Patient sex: M
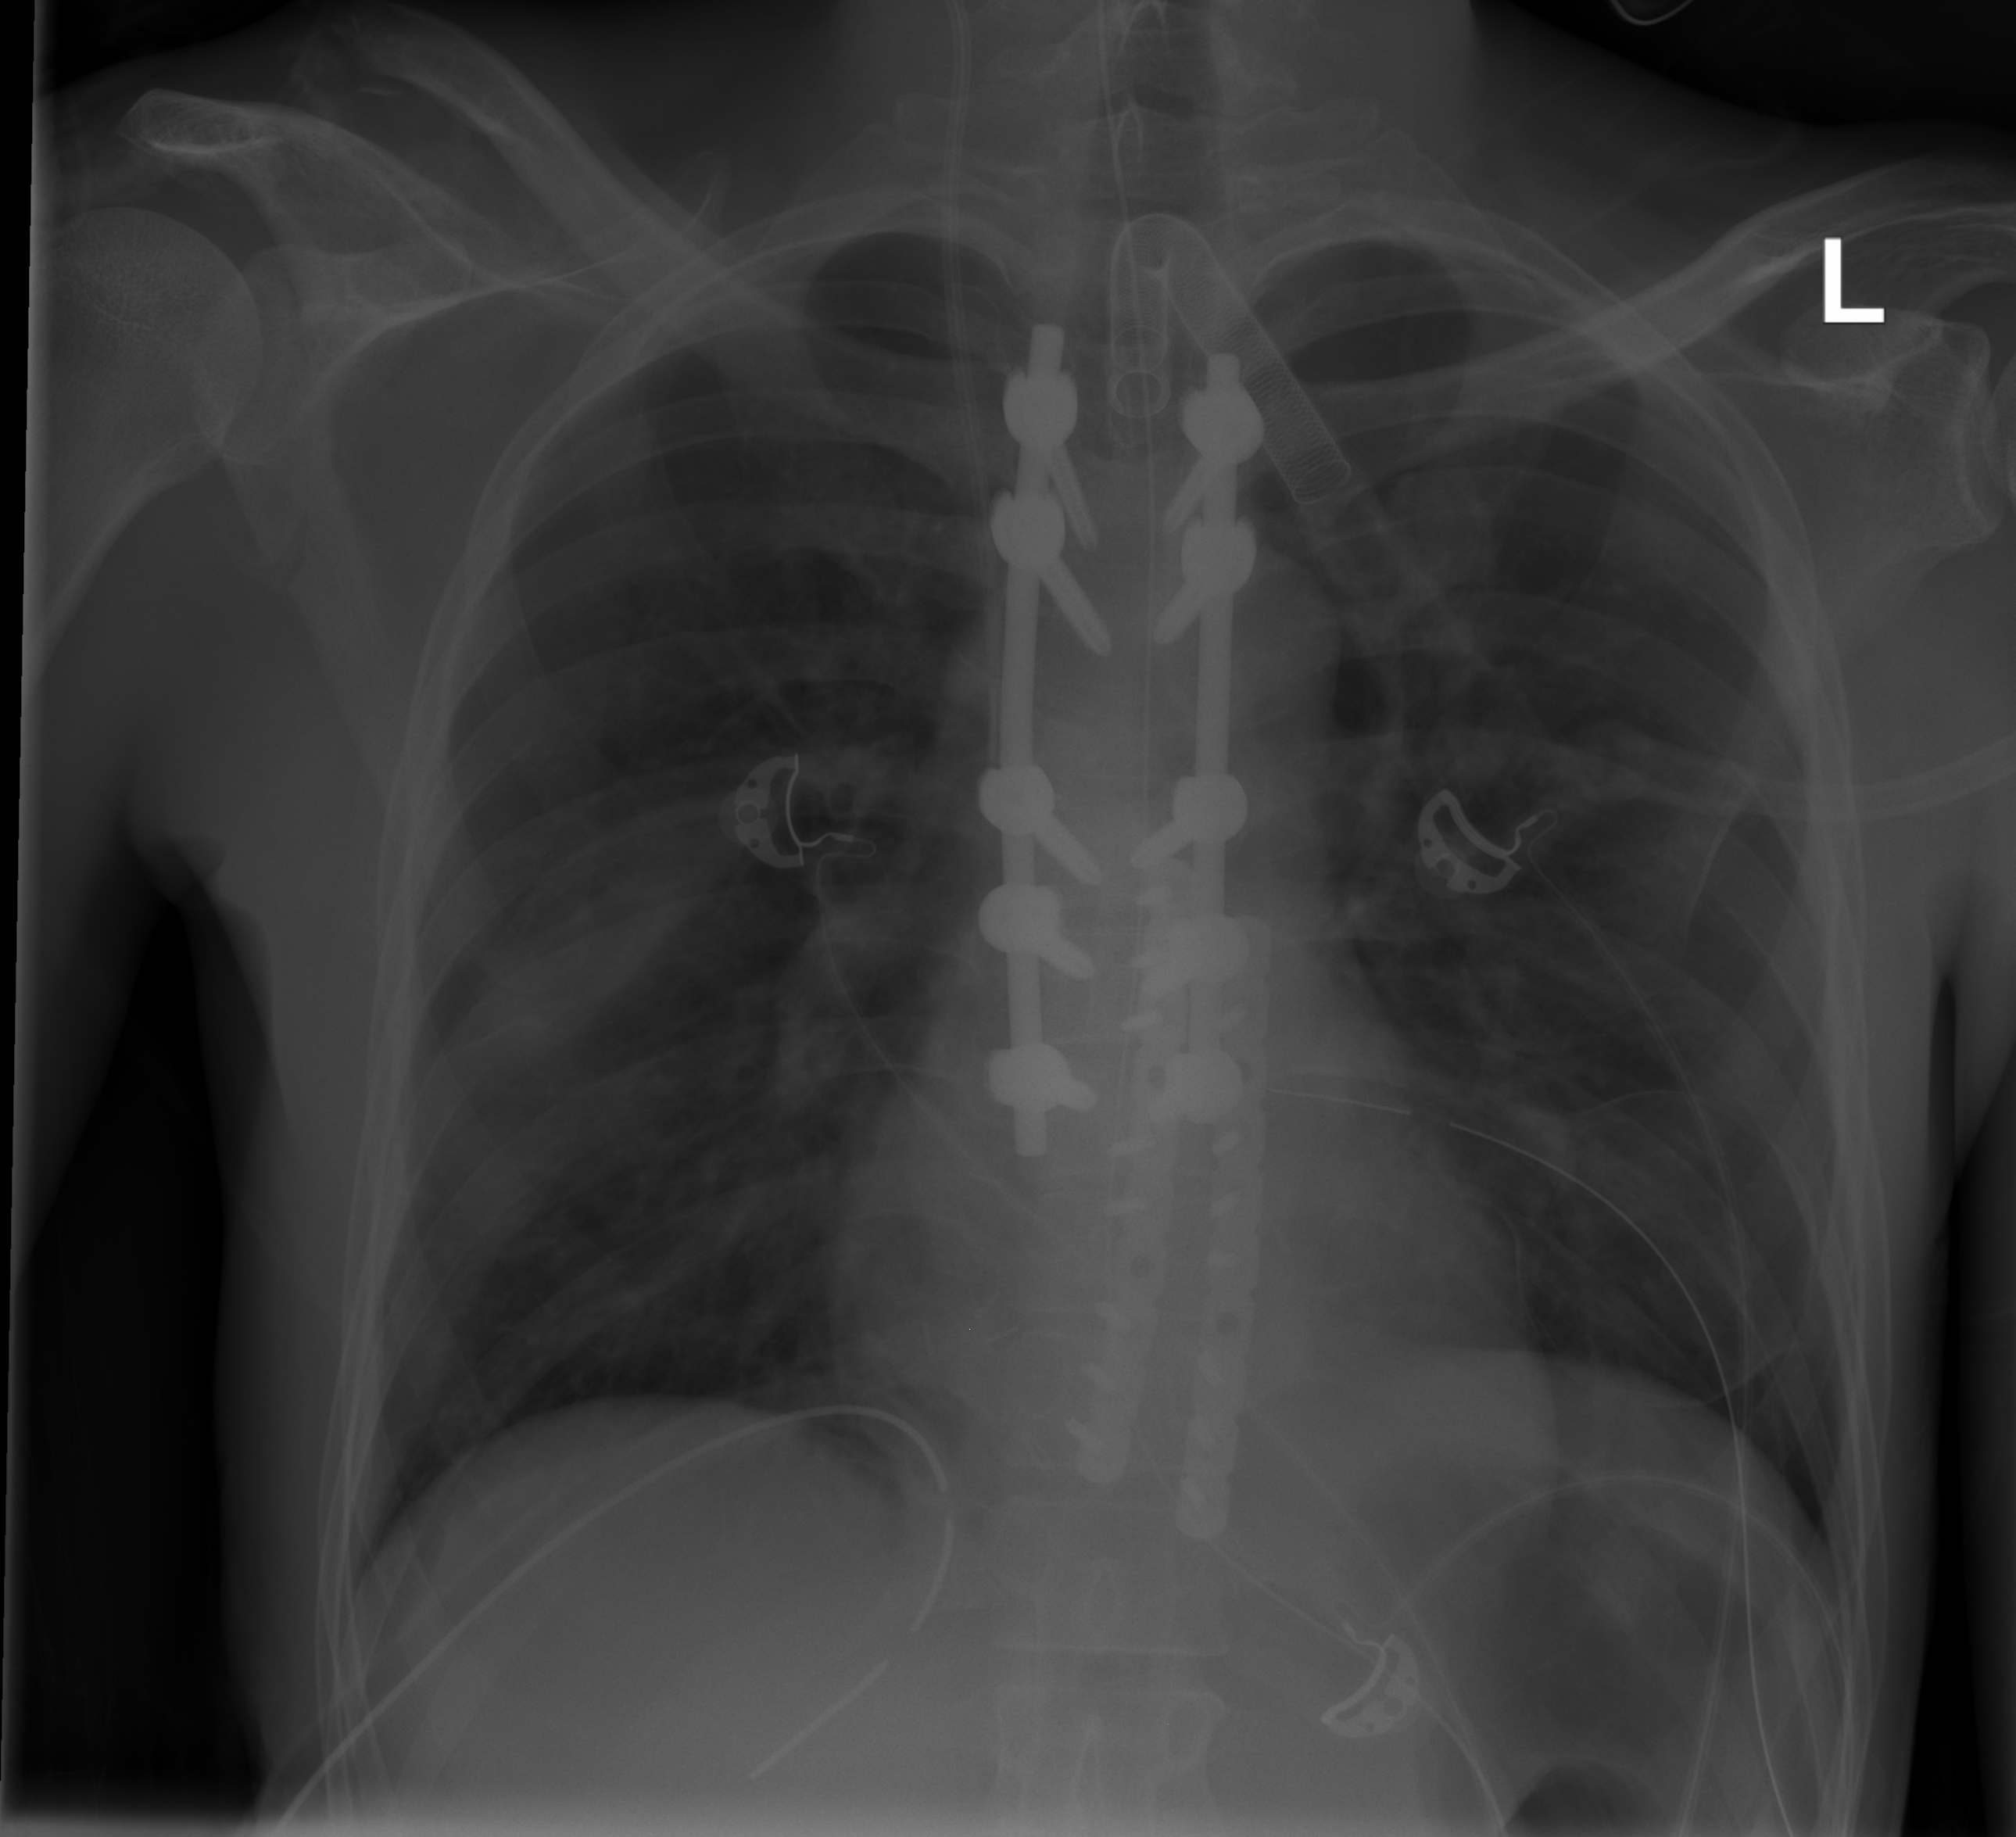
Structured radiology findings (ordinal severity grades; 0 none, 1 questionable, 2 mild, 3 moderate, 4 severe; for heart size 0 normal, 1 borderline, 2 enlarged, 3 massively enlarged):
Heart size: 0
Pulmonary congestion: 0
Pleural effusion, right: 0
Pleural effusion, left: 0
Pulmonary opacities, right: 0
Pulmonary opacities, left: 0
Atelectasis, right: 2
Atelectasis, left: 2